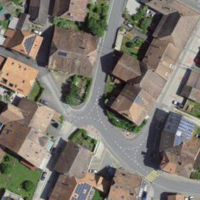
EUNIS habitat code: 54
Species observed at this site:
Cardamine heptaphylla